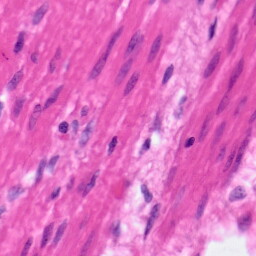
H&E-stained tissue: Pancreatic